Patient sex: M
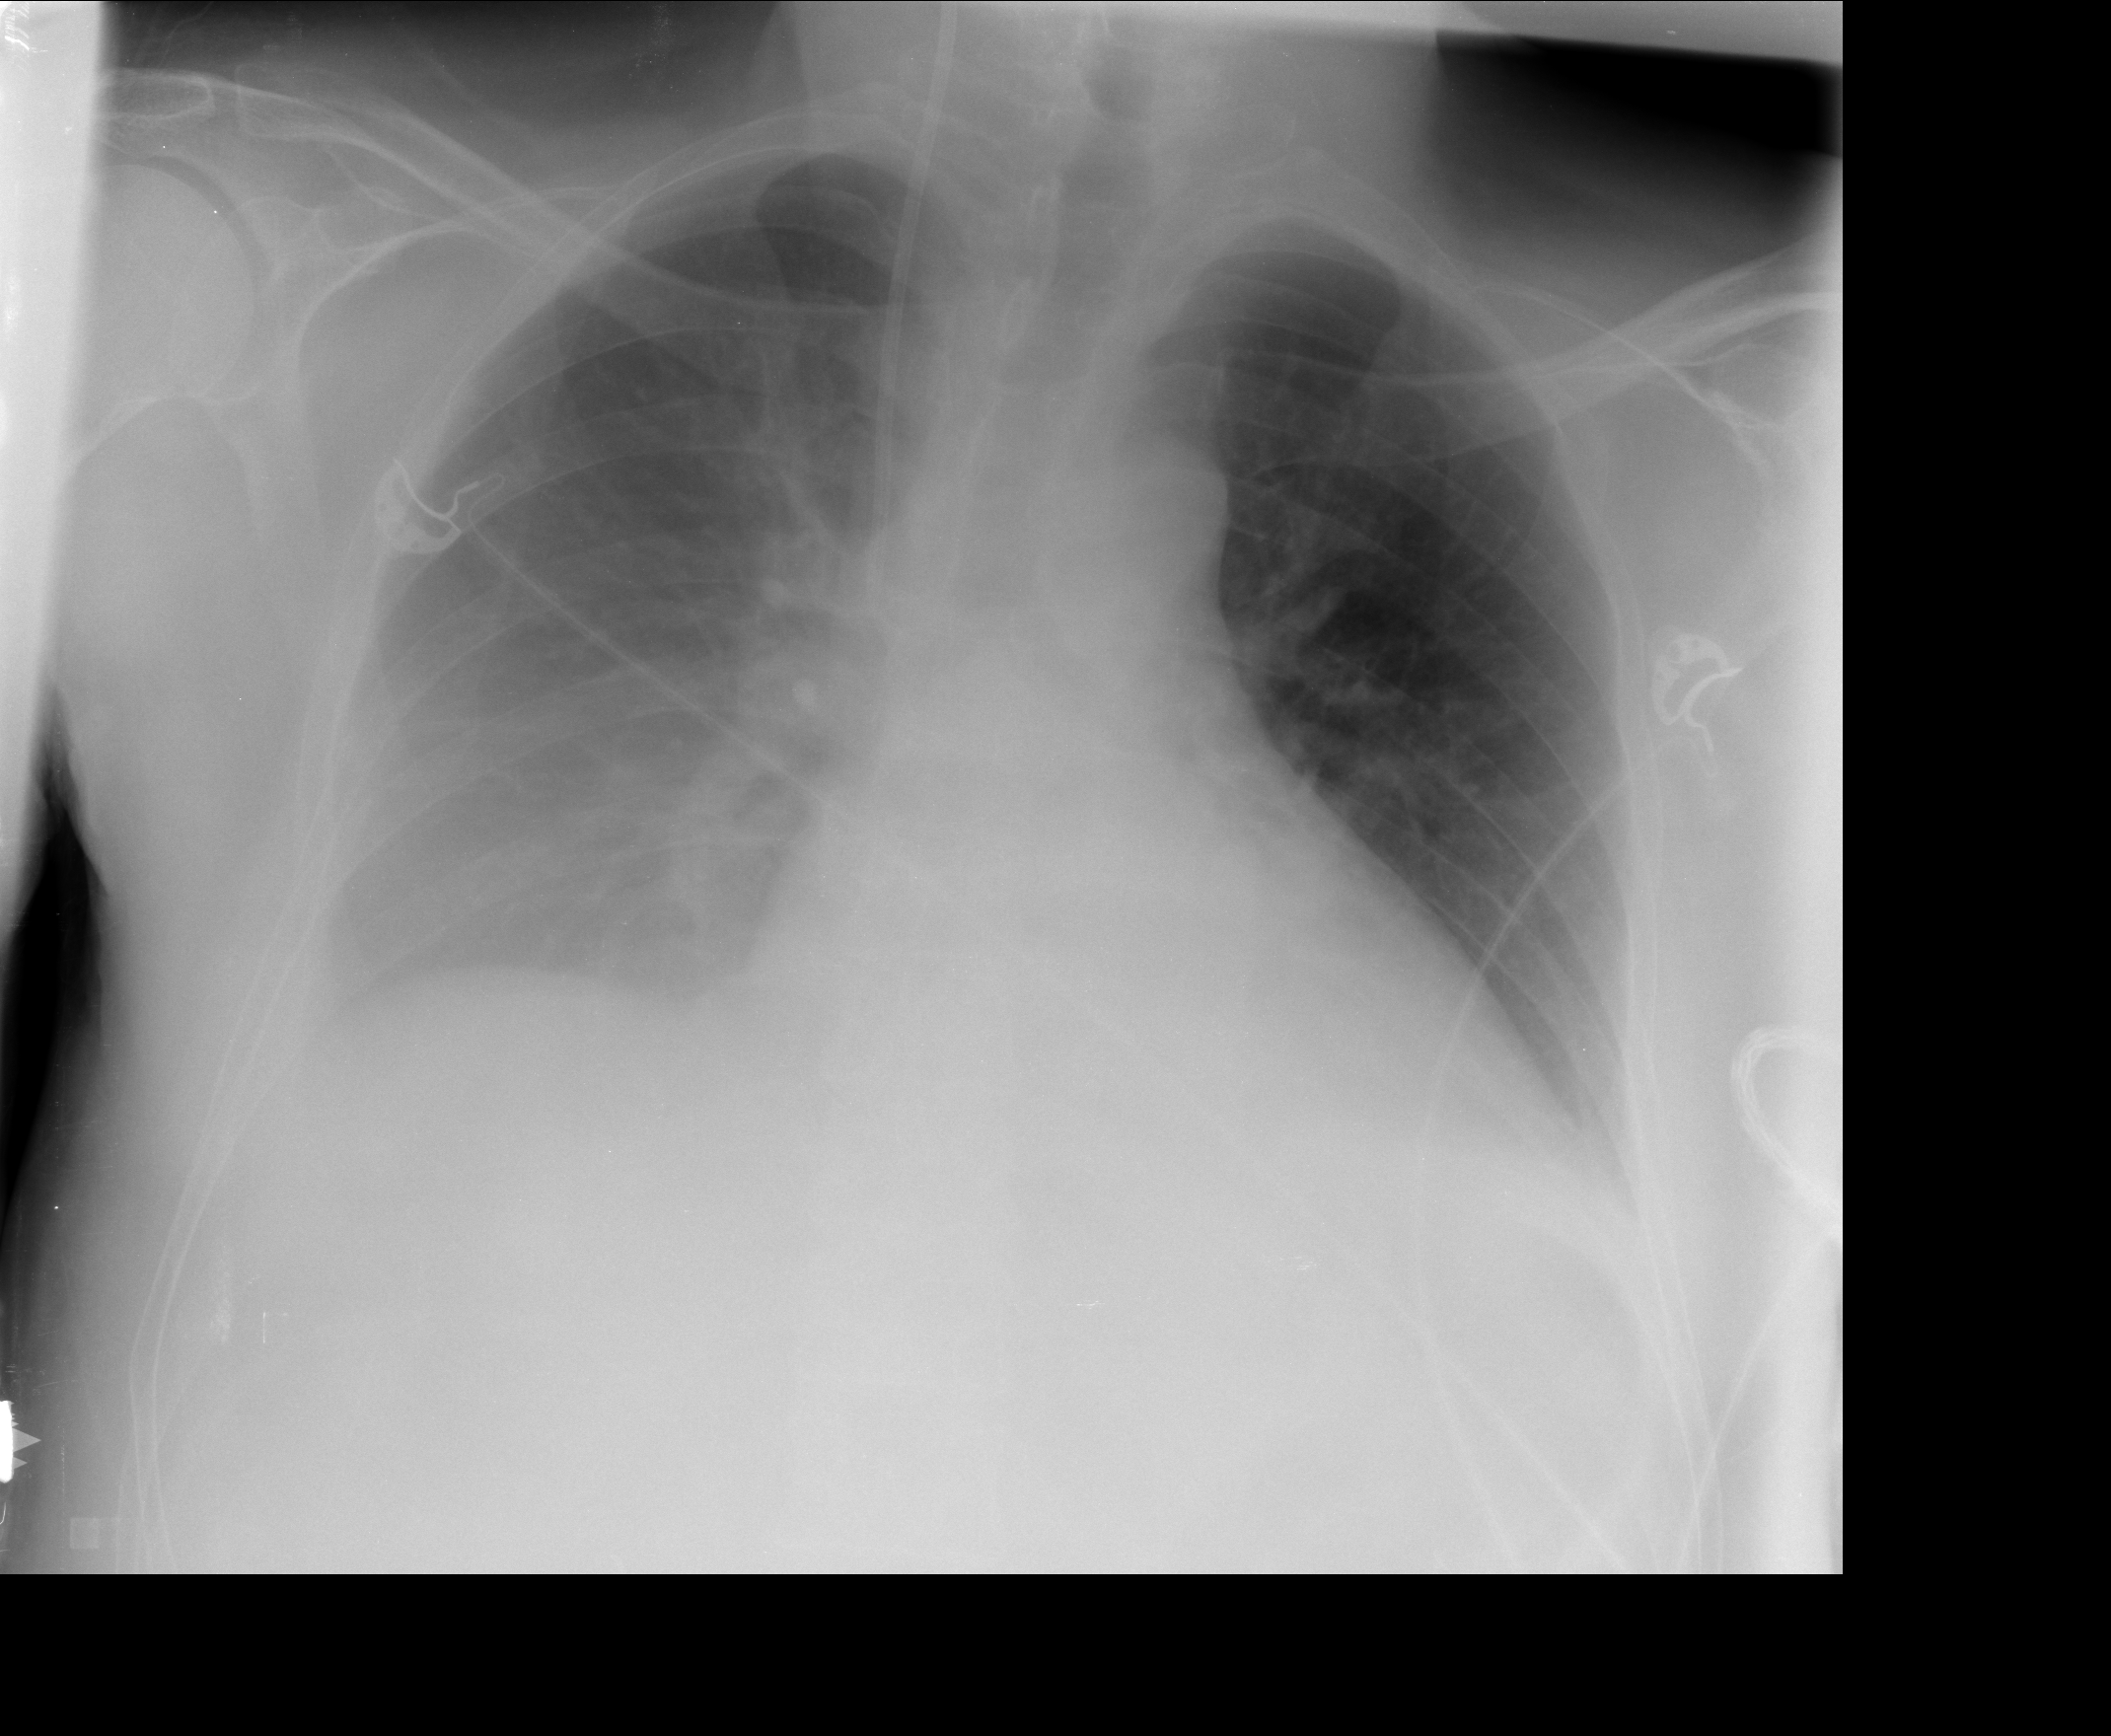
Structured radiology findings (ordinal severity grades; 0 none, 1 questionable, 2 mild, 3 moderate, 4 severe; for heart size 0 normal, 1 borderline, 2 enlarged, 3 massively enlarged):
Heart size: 0
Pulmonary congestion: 1
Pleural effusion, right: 3
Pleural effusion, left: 1
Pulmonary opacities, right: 1
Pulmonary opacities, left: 0
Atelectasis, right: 3
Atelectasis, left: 0